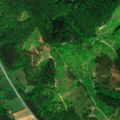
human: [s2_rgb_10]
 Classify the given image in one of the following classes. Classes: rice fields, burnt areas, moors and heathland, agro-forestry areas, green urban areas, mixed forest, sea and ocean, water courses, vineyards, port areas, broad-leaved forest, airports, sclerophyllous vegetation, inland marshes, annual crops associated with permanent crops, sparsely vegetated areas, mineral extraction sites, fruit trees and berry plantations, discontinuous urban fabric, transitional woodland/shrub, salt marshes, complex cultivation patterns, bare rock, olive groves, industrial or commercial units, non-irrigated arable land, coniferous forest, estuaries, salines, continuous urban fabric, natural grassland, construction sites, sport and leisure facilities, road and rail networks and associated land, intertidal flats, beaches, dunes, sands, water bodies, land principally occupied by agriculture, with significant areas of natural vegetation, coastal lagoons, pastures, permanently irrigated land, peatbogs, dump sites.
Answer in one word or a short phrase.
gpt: non-irrigated arable land, complex cultivation patterns, mixed forest